Question: '''
<script src="Scripts/jquery-1.4.1.js" type="text/javascript"></script>
<script type="text/javascript">
$(document).ready(function () {
debugger
$("a").click(function () {
alert("Hello World..");
});
});
</script>
'''
I am very new to this jquery.I wanted to see my program flow of execution in chrome.What is the procedure for debugging jquery.My execution flow is not entering into the .click .But alert message is showing
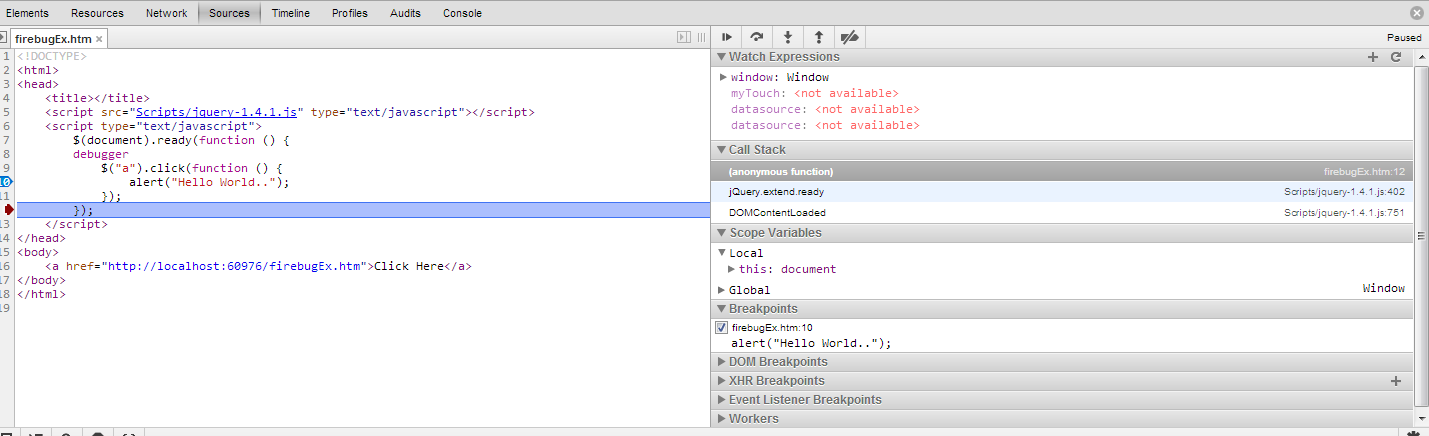
Answer: if You want to execute JS in chrome you have to do like this I am attaching an image
pls find it
go to console and type your JS and enter!